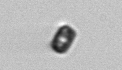
Label: Thalassiosira